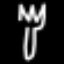
Label: fork